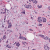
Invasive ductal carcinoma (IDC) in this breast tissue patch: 1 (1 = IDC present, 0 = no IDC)